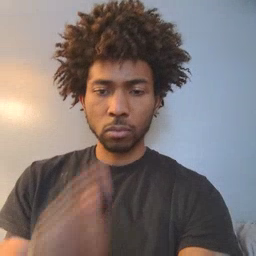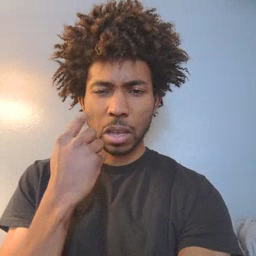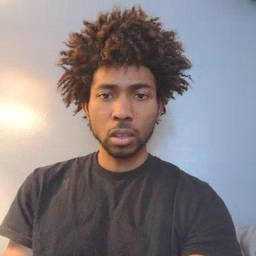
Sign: cry